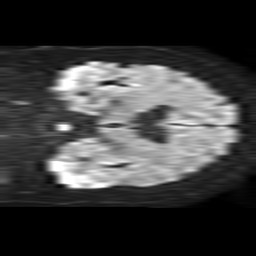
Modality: TRACE
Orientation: coronal
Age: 50
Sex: male
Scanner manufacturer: philips
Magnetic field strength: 1.5 T
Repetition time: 4.6 s
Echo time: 0.08631 s